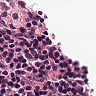
Metastatic tissue present: no